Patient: sex M, age 52
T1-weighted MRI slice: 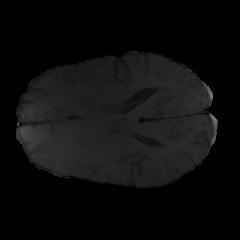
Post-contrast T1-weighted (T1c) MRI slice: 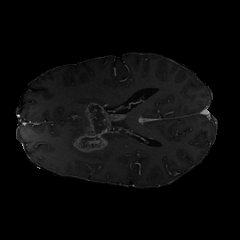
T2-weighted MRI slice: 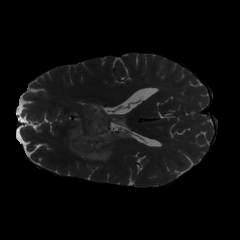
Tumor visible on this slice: yes
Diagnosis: Glioblastoma, IDH-wildtype
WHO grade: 4